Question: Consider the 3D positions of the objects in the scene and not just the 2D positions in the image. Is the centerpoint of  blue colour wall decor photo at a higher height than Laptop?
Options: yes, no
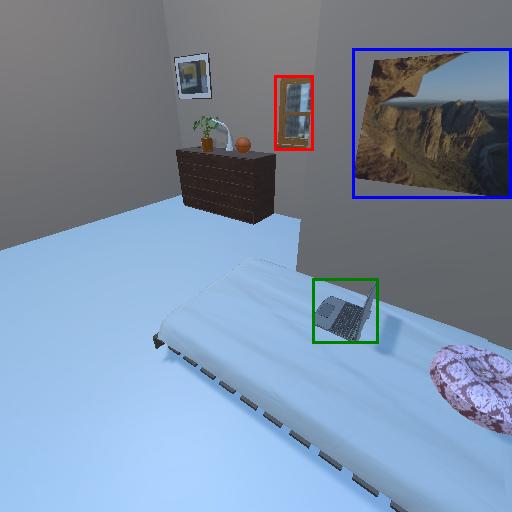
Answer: yes